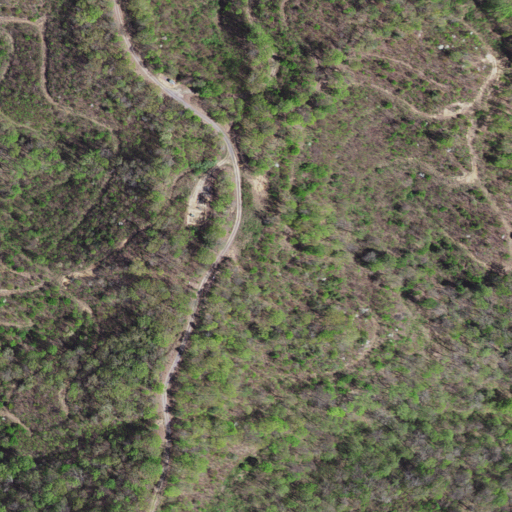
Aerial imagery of ridge(s) in Virginia named Rough Ridge containing deciduous forest, open development, evergreen forest, shrub, low intensity development, and medium intensity development